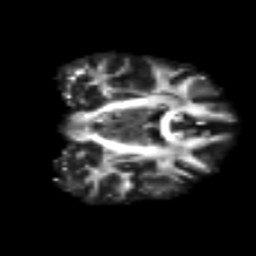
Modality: FA
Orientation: coronal
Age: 44
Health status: ill
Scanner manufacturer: philips
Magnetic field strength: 3 T
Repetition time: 9 s
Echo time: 0.127 s